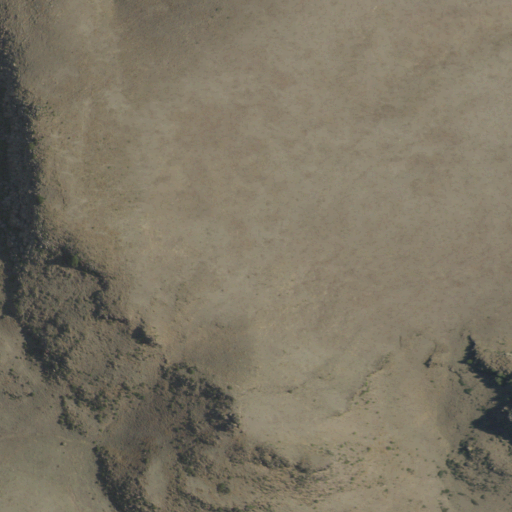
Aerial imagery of mountain in New Mexico named Melon Mesa containing shrub, grassland, and evergreen forest